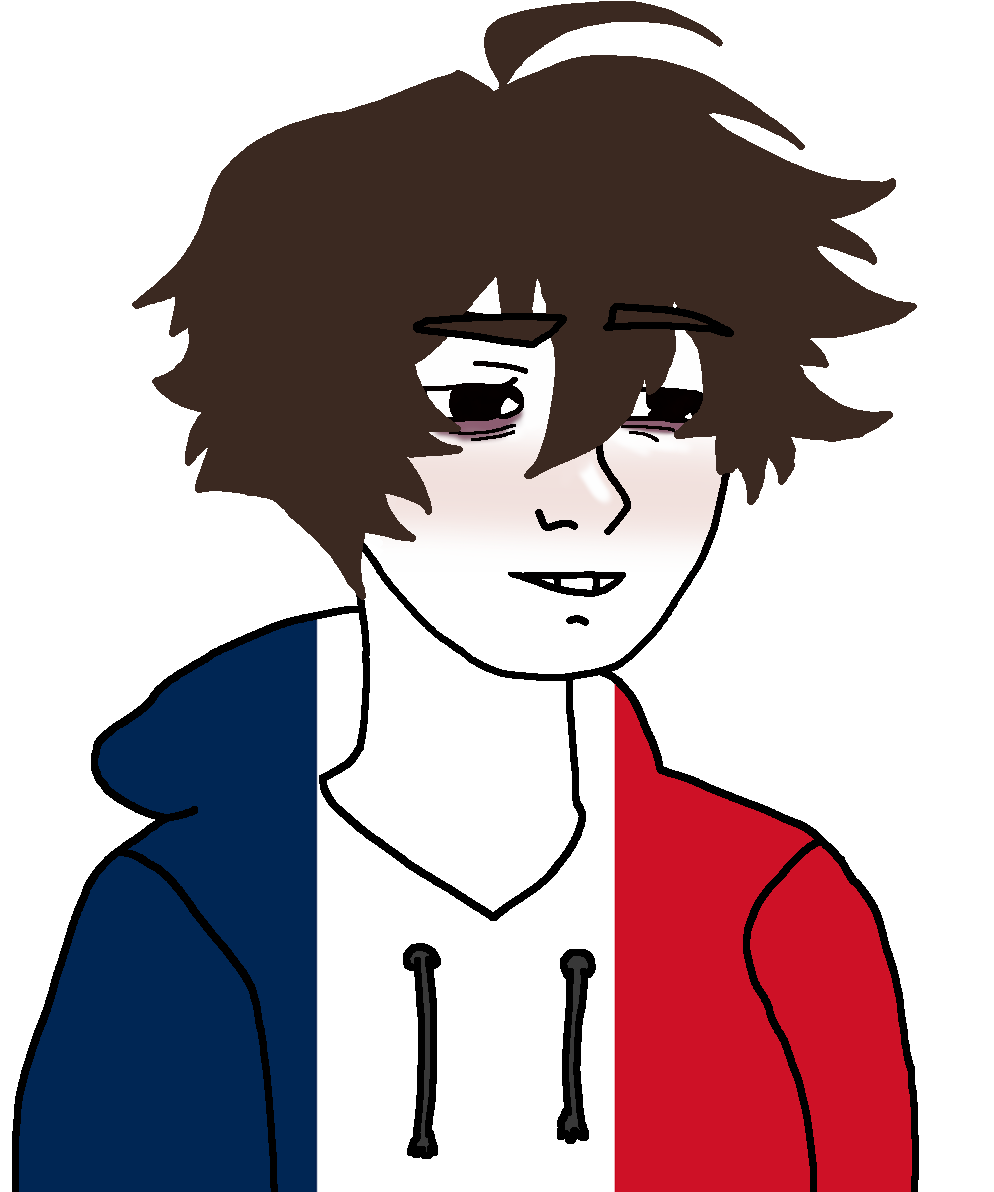
Label: 5_Twinkjak